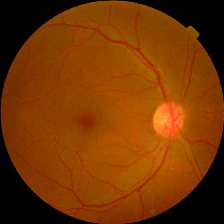
Diabetic retinopathy grade: No DR